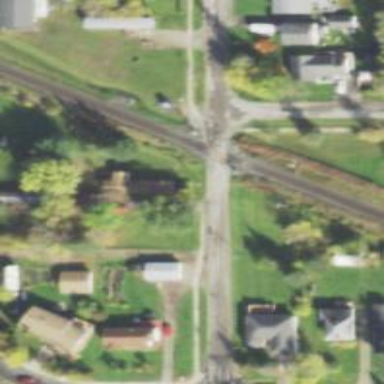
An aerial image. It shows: Level crossing along the railway.